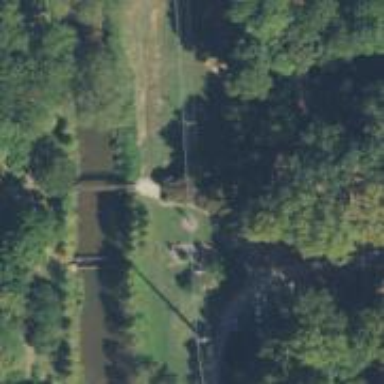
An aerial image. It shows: Footway on bridge.